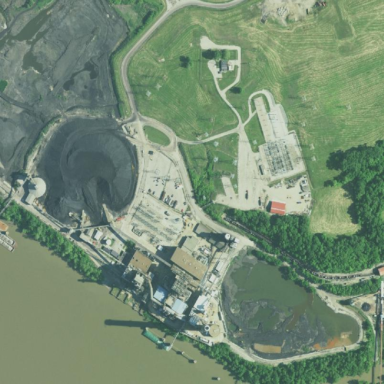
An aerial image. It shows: Industrial area with coal power plant.